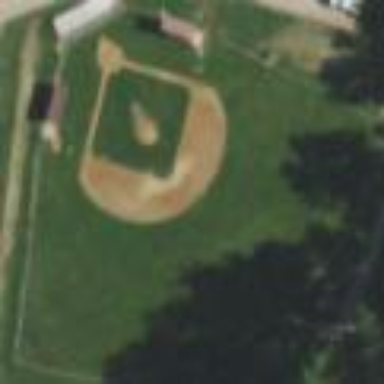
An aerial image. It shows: Baseball pitch for leisure and sports activities.